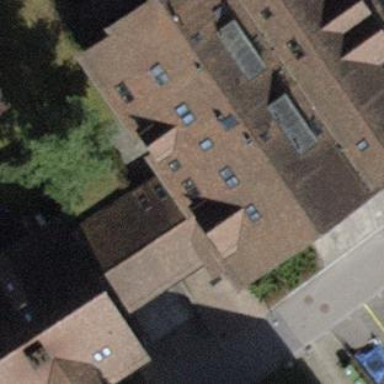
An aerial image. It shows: Garage building.